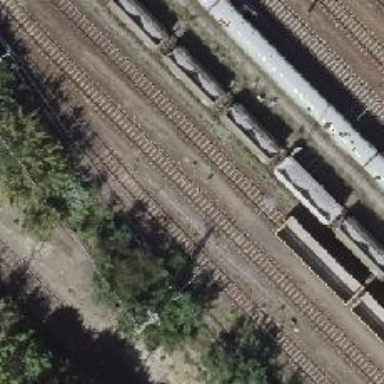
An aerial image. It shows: Railway signal.